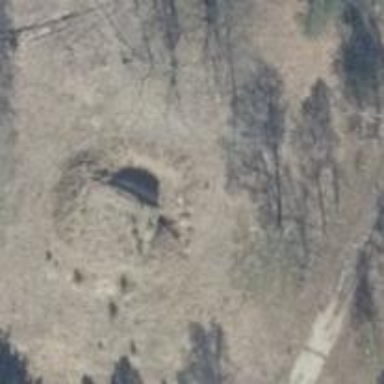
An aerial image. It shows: Bunker.